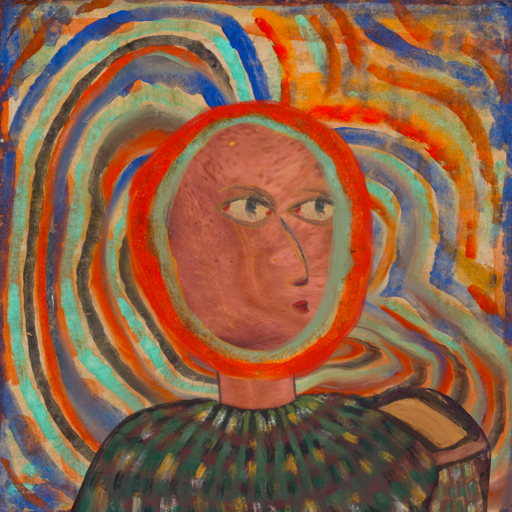
Background: Sisters, Head And Neck Side: Mother_And_Son_Mother, Face Side: GypsyMother, Bust: After_Raid, Hair Side: Sisters, Head Accessory: Blank, Second Necklace: Blank, Necklace: Blank, Baby: Blank